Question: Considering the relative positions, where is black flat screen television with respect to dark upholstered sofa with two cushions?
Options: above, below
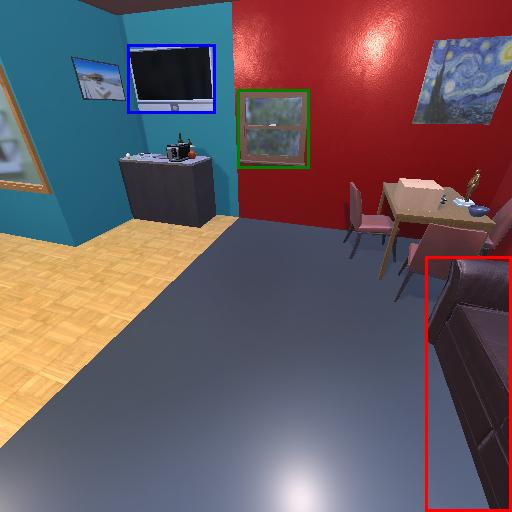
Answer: above